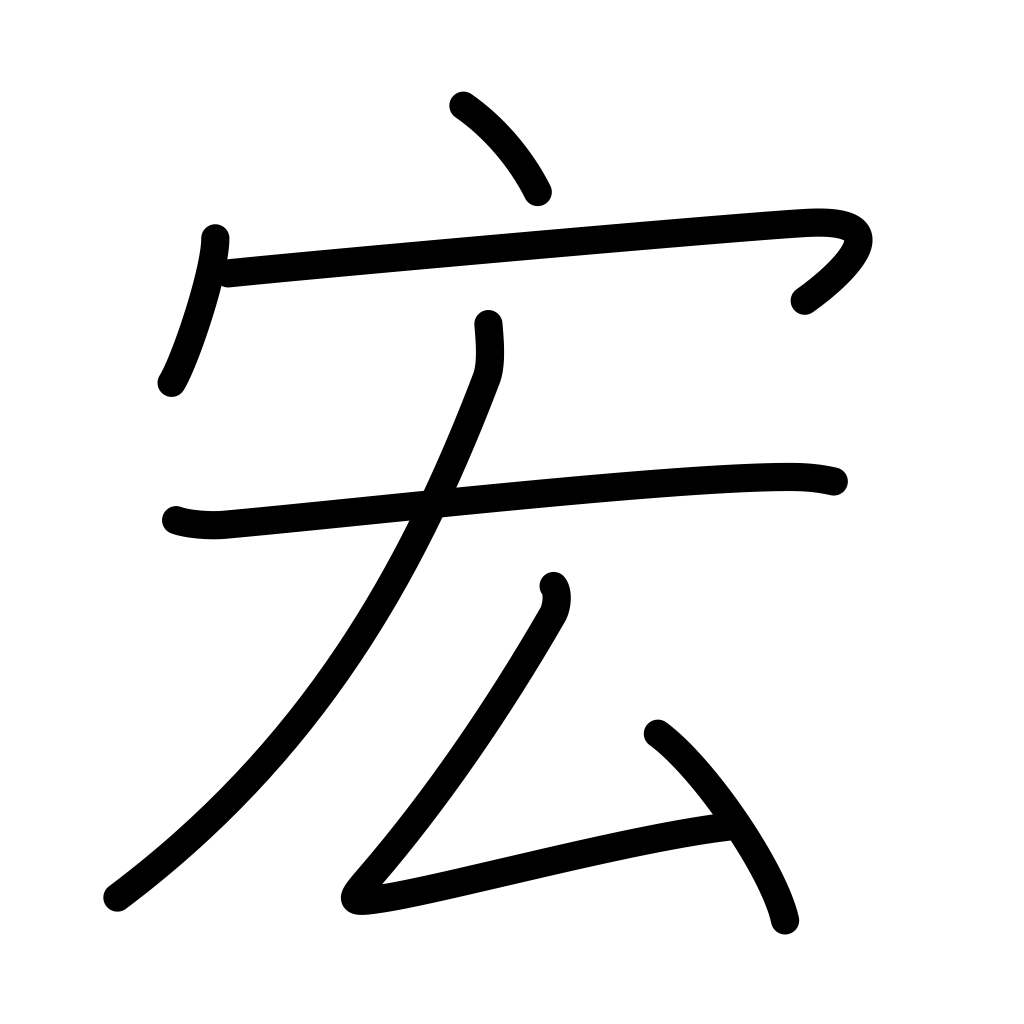
Meaning: wide, large